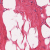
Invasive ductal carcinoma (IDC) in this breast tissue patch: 0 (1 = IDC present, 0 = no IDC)